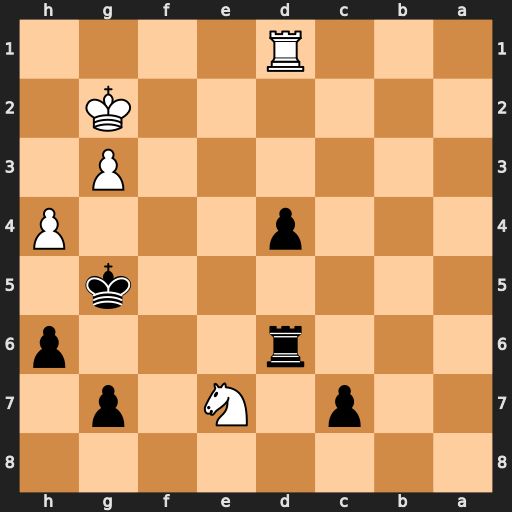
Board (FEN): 8/2p1N1p1/3r3p/6k1/3p3P/6P1/6K1/3R4
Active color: b
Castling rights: -
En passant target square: -
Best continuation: Kf6